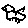
Label: bird